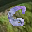
Label: 6